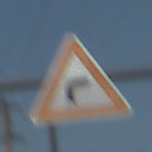
Verkehrszeichen: KurveRechts
Umgebung: Outdoor, Suburban
Tageszeit: MorningAfternoon
Wetter: PartlyCloudy
Licht: Natural
Jahreszeit: NotSpecified
Kontrast: HighContrast